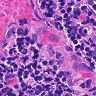
Metastatic tissue present: no